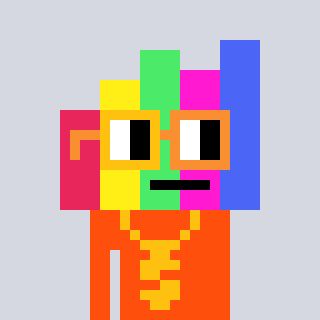
a pixel art character with square yellow and orange glasses, a bar chart-shaped head and a orange-colored body on a cool background